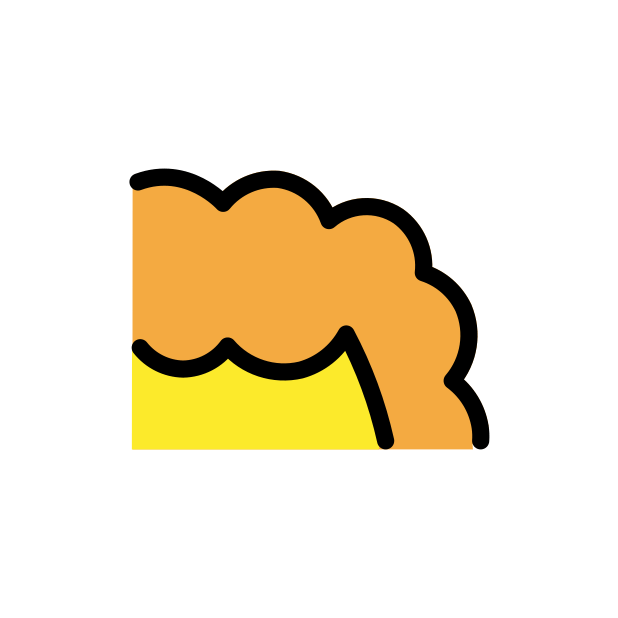
Emoji: 🦱
Name: emoji component curly hair
Unicode: 0x1f9b1